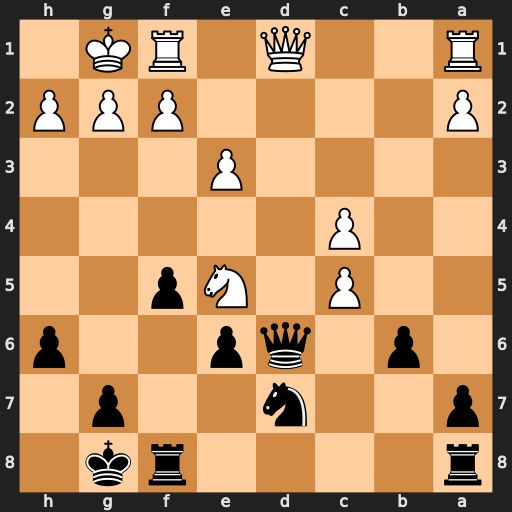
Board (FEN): r4rk1/p2n2p1/1p1qp2p/2P1Np2/2P5/4P3/P4PPP/R2Q1RK1
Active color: b
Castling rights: -
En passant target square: -
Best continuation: Qxd1 Rfxd1 Nxe5